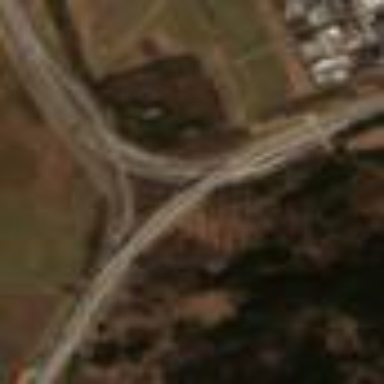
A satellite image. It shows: Interchange at the motorway.